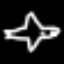
Label: airplane